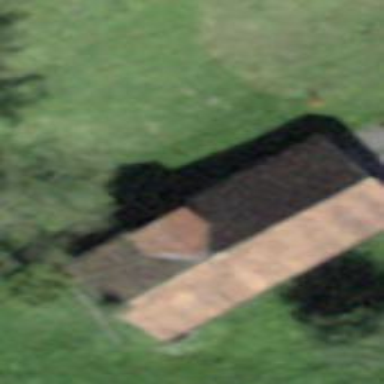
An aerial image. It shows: Barn.